Question: I realize this has been asked countless times, but I have yet to come up with a solution for myself. I want to make a simple set of buttons, laid out as below, without using GridLayout. I have also not had much luck with TableLayout or RelativeLayout. What does work for me, and well, is LinearLayout:
'''
<?xml version="1.0" encoding="utf-8"?>
<LinearLayout xmlns:android="http://schemas.android.com/apk/res/android"
android:layout_width="match_parent"
android:layout_height="match_parent"
android:orientation="vertical"
android:padding="5dp" >
<LinearLayout
android:layout_width="match_parent"
android:layout_height="0dp"
android:layout_weight="1"
android:orientation="horizontal"
android:padding="5dp" >
<Button
android:id="@+id/button1"
android:layout_width="0dp"
android:layout_height="match_parent"
android:layout_weight="1"
android:background="#d0b0b0"
android:paddingRight="10dp"
android:textSize="15dip" />
<View
android:layout_width="10dp"
android:layout_height="0dp"
android:background="#808080" />
<Button
android:id="@+id/button2"
android:layout_width="0dp"
android:layout_height="match_parent"
android:layout_weight="1"
android:background="#a09a09"
android:textSize="15dip" />
</LinearLayout>
<LinearLayout
android:layout_width="match_parent"
android:layout_height="0dp"
android:layout_weight="1"
android:orientation="horizontal"
android:padding="5dp" >
<Button
android:id="@+id/button3"
android:layout_width="0dp"
android:layout_height="match_parent"
android:layout_weight="1"
android:background="#456456"
android:padding="10dp"
android:textSize="15dip" />
</LinearLayout>
</LinearLayout>
'''
But I'm getting warnings about "nested weights are bad for performance". Really? With such a simple layout? Can I ignore the warning? Is there some other (elegant?) way to do this?

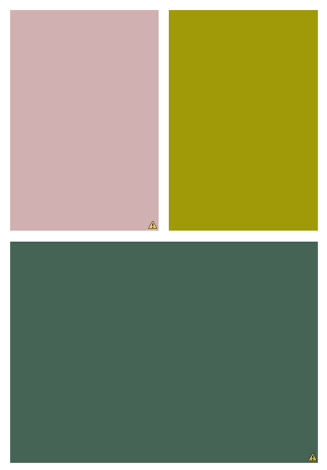
Answer: You could avoid the nested layout warning with some adjustments to your current layout file:
'''
<?xml version="1.0" encoding="utf-8"?>
<RelativeLayout xmlns:android="http://schemas.android.com/apk/res/android"
android:layout_width="match_parent"
android:layout_height="match_parent"
android:padding="5dp" >
<View
android:id="@+id/anchor"
android:layout_width="match_parent"
android:layout_height="0dp"
android:layout_centerVertical="true" />
<LinearLayout
android:layout_width="match_parent"
android:layout_height="wrap_content"
android:layout_above="@id/anchor"
android:layout_alignParentTop="true"
android:padding="5dp" >
<Button
android:id="@+id/button1"
android:layout_width="0dp"
android:layout_height="match_parent"
android:layout_weight="1"
android:background="#d0b0b0"
android:paddingRight="10dp"
android:textSize="15dip" />
<View
android:layout_width="10dp"
android:layout_height="0dp"
android:background="#808080" />
<Button
android:id="@+id/button2"
android:layout_width="0dp"
android:layout_height="match_parent"
android:layout_weight="1"
android:background="#a09a09"
android:textSize="15dip" />
</LinearLayout>
<LinearLayout
android:layout_width="match_parent"
android:layout_height="wrap_content"
android:layout_alignParentBottom="true"
android:layout_below="@id/anchor"
android:orientation="horizontal"
android:padding="5dp" >
<Button
android:id="@+id/button3"
android:layout_width="match_parent"
android:layout_height="match_parent"
android:background="#456456"
android:padding="10dp"
android:textSize="15dip" />
<!-- textSize should be set in sp units, like 15sp -->
</LinearLayout>
</RelativeLayout>
'''
Also, you might want to remove the 'LinearLayout' that wraps the single 'Button'(and add a 5dp margin to the 'Button').